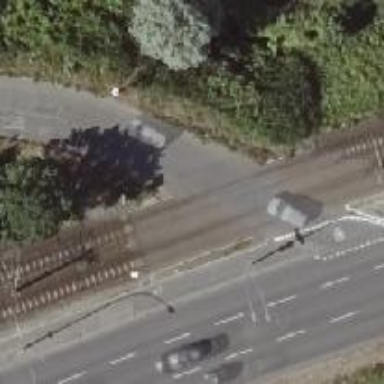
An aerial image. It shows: Tram level crossing on the railway.